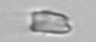
Label: detritus_transparent